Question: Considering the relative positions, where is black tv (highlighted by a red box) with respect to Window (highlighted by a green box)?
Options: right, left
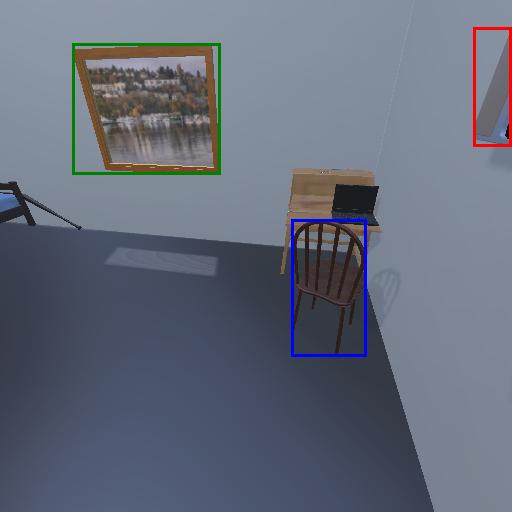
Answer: right